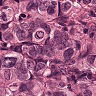
Metastatic tissue present: yes